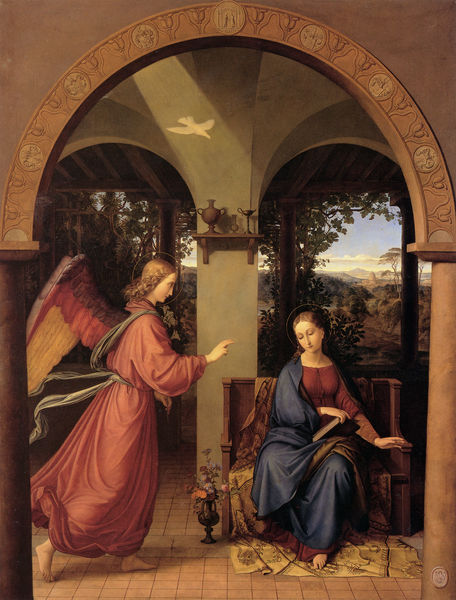
Titel: Verkündigung
Künstler: Julius Schnorr von Carolsfeld
Standort: Berlin
Institution: Alte Nationalgalerie
Schlagwörter: baum, blau, blätter, flügel, gemälde, hand, himmel, schatten, vogel, wasser, wolken, bäume, himmerl, landschaft, sitzen, blume, blumen, braun, busen, fenster, finger, frau, hell, hintergrund, kleid, licht, pfeiler, raum, stuhl, säule, säulen, zeichnung, zimmer, ölbild, ausblick, rot, tuch, malerei, teppich, regal, architektur, band, bibel, falten, stein, taube, hände, innenraum, öl, horizont, kirche, boden, gewand, haare, kelch, mantel, sitzend, tücher, decke, gewänder, engel, garten, vase, aussicht, topf, blumenvase, bogen, italien, berge, bank, rundbogen, thron, wein, lesen, balken, nazarener, blumenstrauß, bögen, arkade, innenhof, loggia, gefäß, gewölbe, buch, fuss, durchblick, archtektur, kloster, torbogen, jungfrau, fliesen, kacheln, lilie, frieden, musterung, öffnung, heiligenschein, kreuzgewölbe, religiös, segen, segnen, schreiten, eden, fingerzeig, erleuchtung, weinrebe, steinboden, maria, gefäße, sitzbank, erzengel, urne, tafelbild, verkündigung, kämpferplatte, betstuhl, segensgestus, heiliger geist, gabriel, overbeck, verkündung, redegestus, heilige geist, bogenform, frohe botschaft, himmlischer bote, rundoben, scholl, ölgefäße, bank maria, portus, blumenase